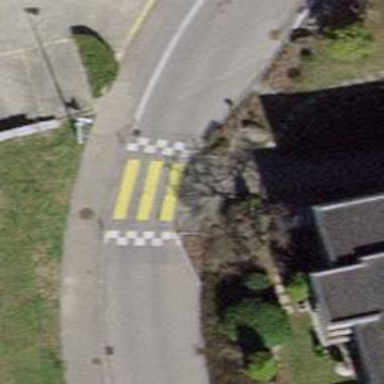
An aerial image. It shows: Marked crossing with traffic choker feature.